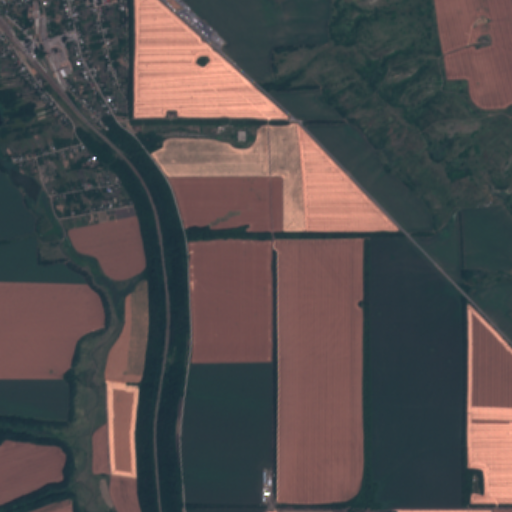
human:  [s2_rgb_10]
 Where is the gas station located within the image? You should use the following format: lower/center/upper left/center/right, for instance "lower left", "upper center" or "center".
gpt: The gas station is located in the upper center of the image.
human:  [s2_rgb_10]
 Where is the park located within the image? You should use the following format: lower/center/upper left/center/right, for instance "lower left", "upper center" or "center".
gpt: The park is located in the upper left of the image.
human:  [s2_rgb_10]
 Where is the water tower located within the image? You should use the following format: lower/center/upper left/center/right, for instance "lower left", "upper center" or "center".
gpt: The water tower is located in the upper center of the image.
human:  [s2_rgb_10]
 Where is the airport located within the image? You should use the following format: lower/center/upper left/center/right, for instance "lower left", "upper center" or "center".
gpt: There is no airport in the image.